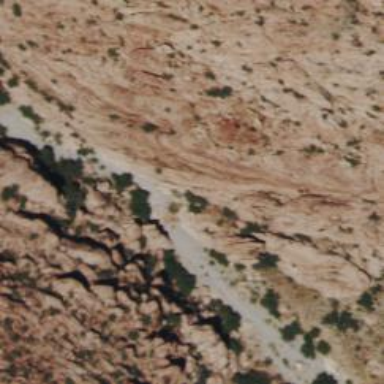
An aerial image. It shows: Climbing crag.